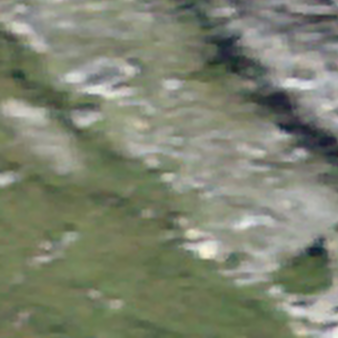
Label: other